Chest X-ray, PA view. Patient: 30 years old, sex F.
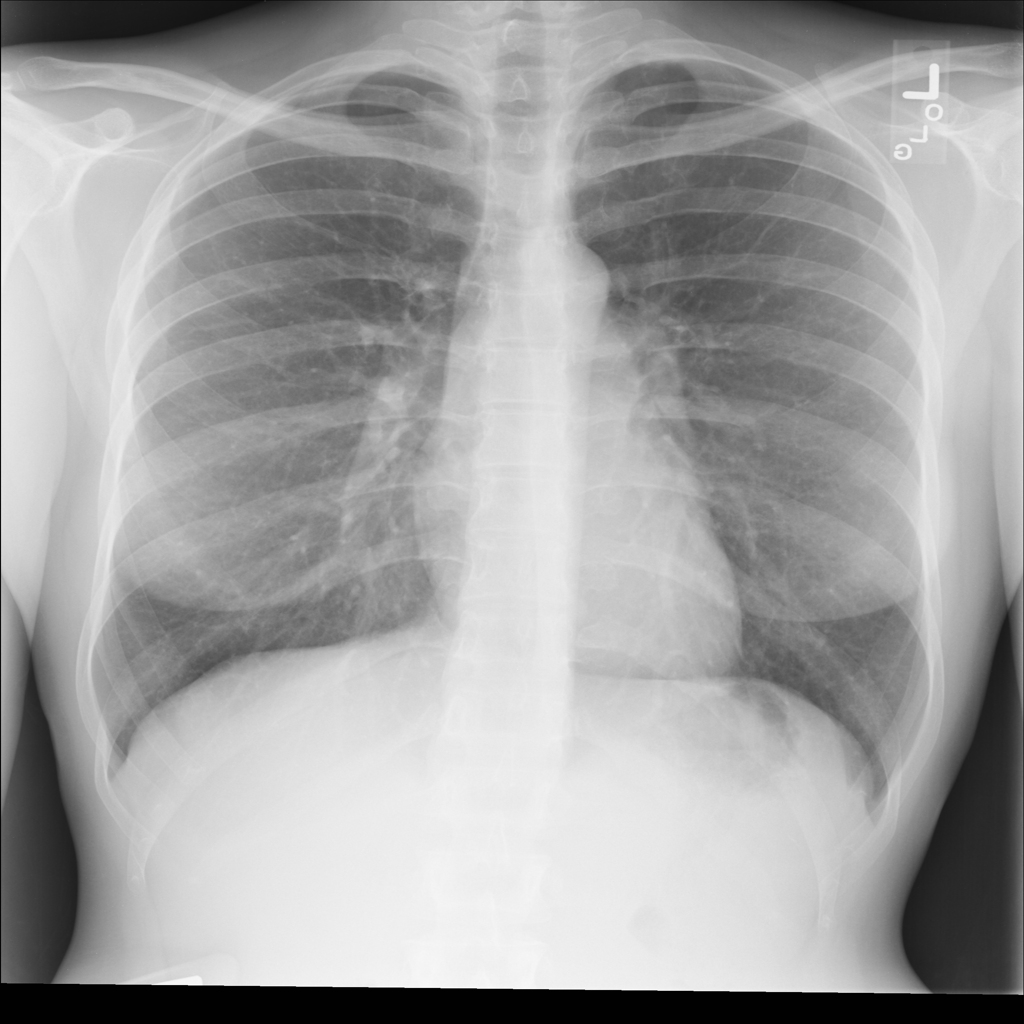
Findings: No Finding